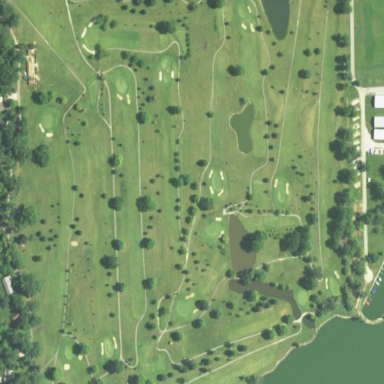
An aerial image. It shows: Golf course.